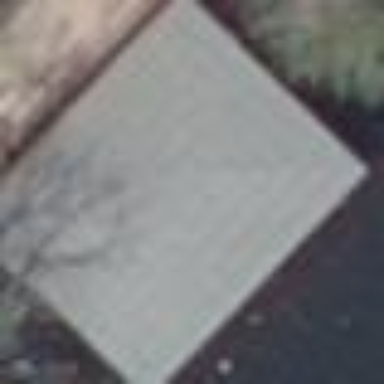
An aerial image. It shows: Pyramidal shelter lean-to building.